Question: I have my maven file defined as follows to generate source code from apache torque.
'''
<build>
<plugins>
<plugin>
<groupId>org.apache.torque</groupId>
<artifactId>torque-maven-plugin</artifactId>
<version>4.0-beta1</version>
<executions>
<execution>
<id>generate-sources</id>
<phase>generate-sources</phase>
<goals>
<goal>generate</goal>
</goals>
<configuration>
<packaging>classpath</packaging>
<configPackage>org.apache.torque.templates.om</configPackage>
<sourceDir>src/main/schema</sourceDir>
<defaultOutputDir>src/main/java/generated-java</defaultOutputDir>
<options>
<torque.om.package>com.project.om</torque.om.package>
<torque.database>mysql</torque.database>
</options>
</configuration>
</execution>
<execution>
<id>generate-sql</id>
<phase>generate-sources</phase>
<goals>
<goal>generate</goal>
</goals>
<configuration>
<packaging>classpath</packaging>
<configPackage>org.apache.torque.templates.sql</configPackage>
<sourceDir>src/main/schema</sourceDir>
<defaultOutputDir>src/main/resources/generated-sql</defaultOutputDir>
<defaultOutputDirUsage>none</defaultOutputDirUsage>
<options>
<torque.database>mysql</torque.database>
</options>
</configuration>
</execution>
</executions>
<dependencies>
<dependency>
<groupId>org.apache.torque</groupId>
<artifactId>torque-templates</artifactId>
<version>4.0-beta1</version>
</dependency>
</dependencies>
</plugin>
<plugin>
<groupId>org.codehaus.mojo</groupId>
<artifactId>sql-maven-plugin</artifactId>
<version>1.4</version>
<configuration>
<driver>org.gjt.mm.mysql.Driver</driver>
<url>jdbc:mysql://localhost:3306/daydiary</url>
<username>root</username>
<password>mysql</password>
<onError>continue</onError>
<autocommit>true</autocommit>
<fileset>
<basedir>${basedir}/target/generated-sql</basedir>
<includes>
<include>*.sql</include>
</includes>
</fileset>
</configuration>
<dependencies>
<dependency>
<artifactId>mysql-connector-java</artifactId>
<groupId>mysql</groupId>
<version>5.0.4</version>
</dependency>
</dependencies>
</plugin>
<plugin>
<!-- setting java version to 1.5 -->
<groupId>org.apache.maven.plugins</groupId>
<artifactId>maven-compiler-plugin</artifactId>
<configuration>
<source>1.5</source>
<target>1.5</target>
</configuration>
</plugin>
<plugin>
<groupId>org.apache.maven.plugins</groupId>
<artifactId>maven-dependency-plugin</artifactId>
<executions>
<execution>
<id>copy-dependencies</id>
<phase>package</phase>
<goals>
<goal>copy-dependencies</goal>
</goals>
</execution>
</executions>
</plugin>
</plugins>
'''
For this maven creates the following folder structure as shown in the picture
I need every code generated under src/main/java folder.How can i achieve that.?

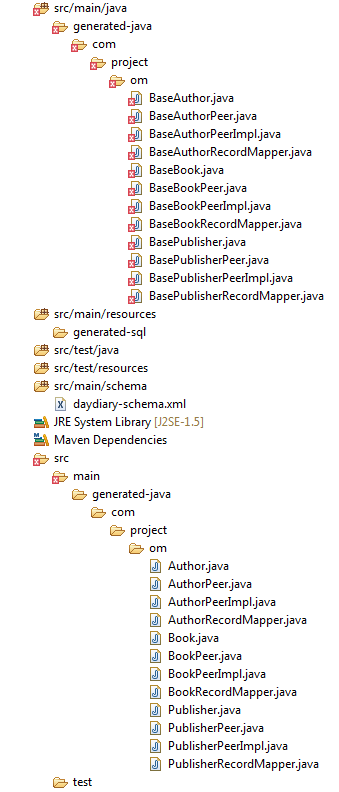
Answer: Your generated classes are going to '<defaultOutputDir>src/main/java/generated-java</defaultOutputDir>' but all folders under 'src/main/java' in maven are treated as package names. So It thinks that 'generated-java' is a package name, but In classes the package name is specified as 'com.project.om' and thats why it shows as an error in you IDE.
I'm not sure how this plugin works but you could try changing the output directory to 'src/main/java' It might not work because plugin might be cleaning this dir before generating src files and you don't want your files to be deleted.
Other option would be generate those files outside the src/main/java folder (in default location for example) and then:
copy-override those files to the src/main/java directory for example with maven-antrun-plugin
add the location of those generated files as a source directory with build-helper-maven-plugin.